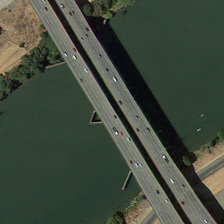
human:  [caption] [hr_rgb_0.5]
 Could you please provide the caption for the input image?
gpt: many cars are on two parallel bridges over a river with some green trees in two sides .

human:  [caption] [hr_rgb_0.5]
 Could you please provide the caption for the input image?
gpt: many cars are on two parallel bridges over a river with some green trees in two sides .

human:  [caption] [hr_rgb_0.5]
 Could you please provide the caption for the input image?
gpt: many cars are on two parallel bridges over a river with some green trees in two sides .

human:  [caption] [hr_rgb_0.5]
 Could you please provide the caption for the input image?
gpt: many cars are on two parallel bridges over a river with some green trees in two sides .

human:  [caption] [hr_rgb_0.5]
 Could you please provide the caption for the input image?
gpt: many cars are on two parallel bridges over a river with some green trees in two sides .